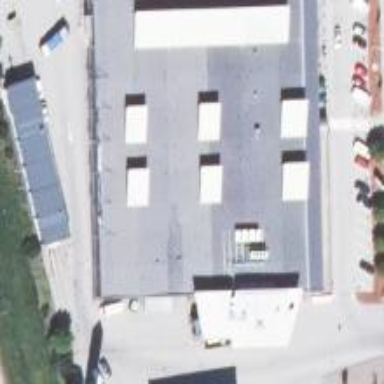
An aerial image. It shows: Commercial building used for retail purposes.